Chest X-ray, PA view. Patient: 51 years old, sex M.
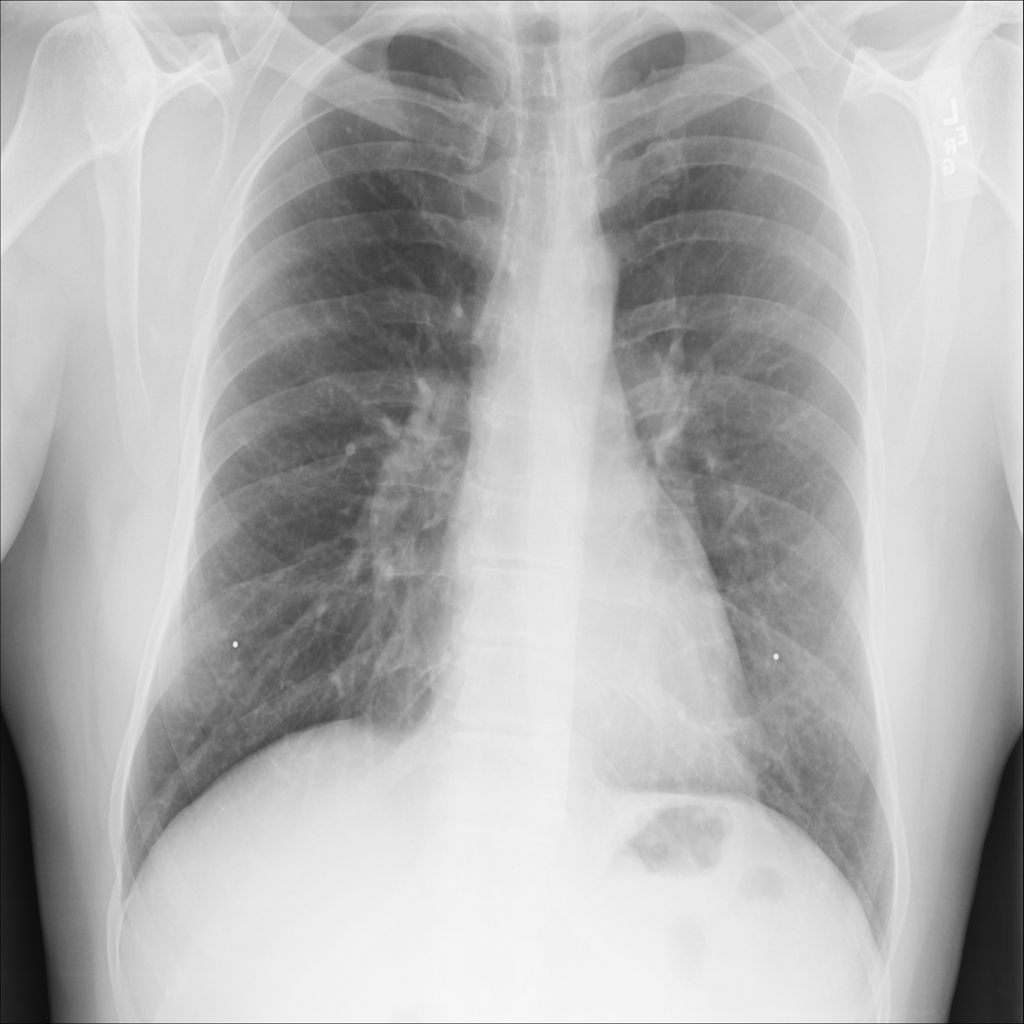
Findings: No Finding